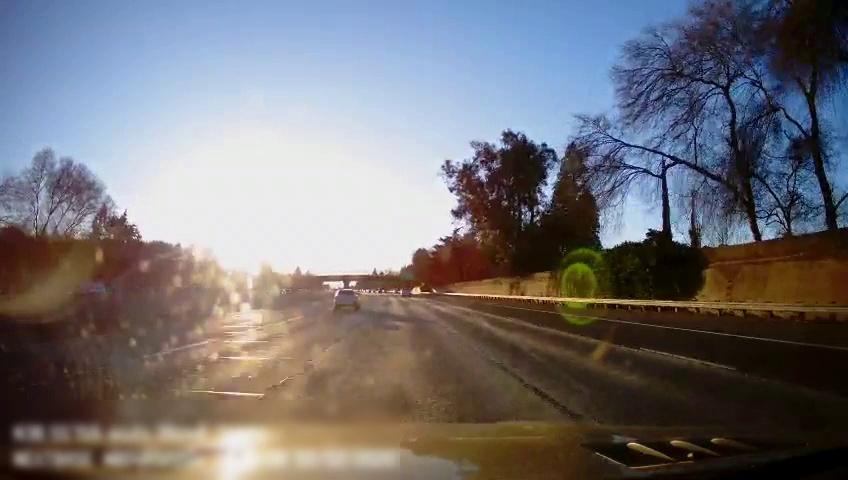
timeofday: Day
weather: Sunny
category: Drivable Space
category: Vehicles | Truck
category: Vehicles | SUV
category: Lanes | Alternate Lane
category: Lanes | Current Lane
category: Lanes | Alternate Lane
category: Lanes | Alternate Lane